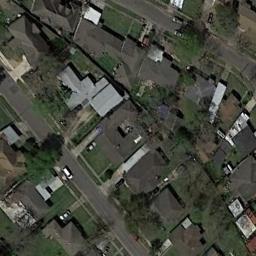
Label: residential